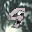
Label: 9